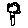
Label: tree